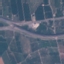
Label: Highway